You are looking at the envelope spectrum of a bearing's vibration signal. The marked vertical lines are the theoretical fault frequencies for the outer race, inner race, rolling elements, and cage. What is the most likely bearing condition (normal, inner_race, outer_race, ball)?
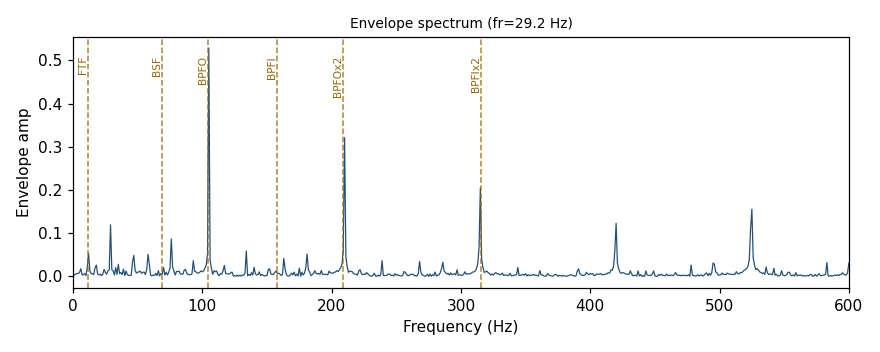
Answer: outer_race